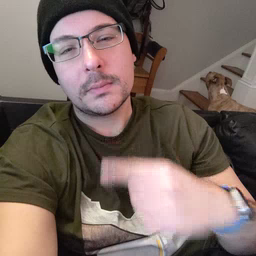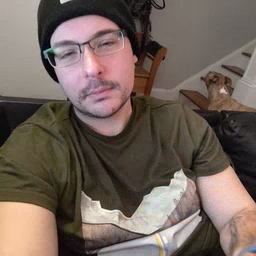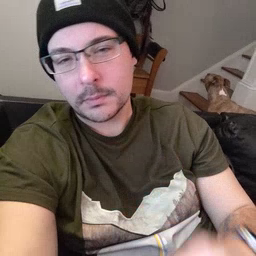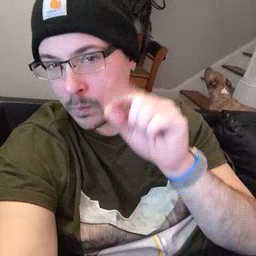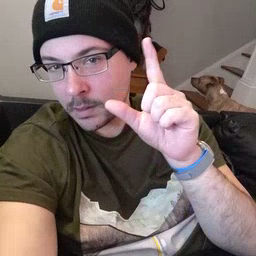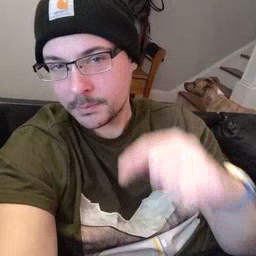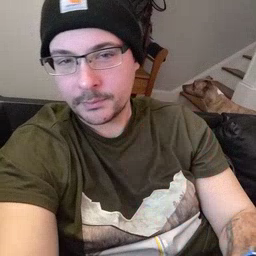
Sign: awake